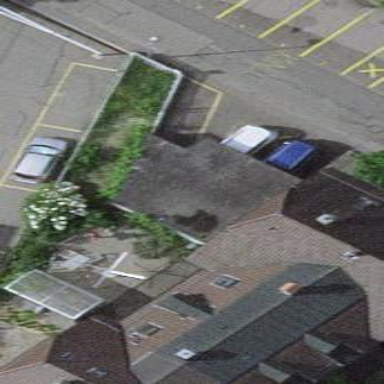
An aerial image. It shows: Group of garages.